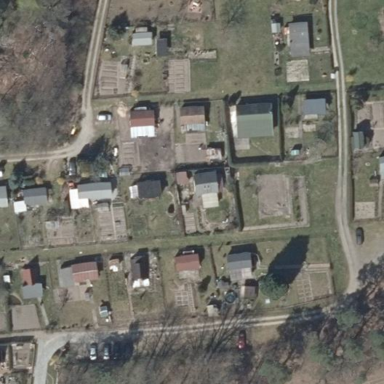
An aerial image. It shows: Area designated for allotments.